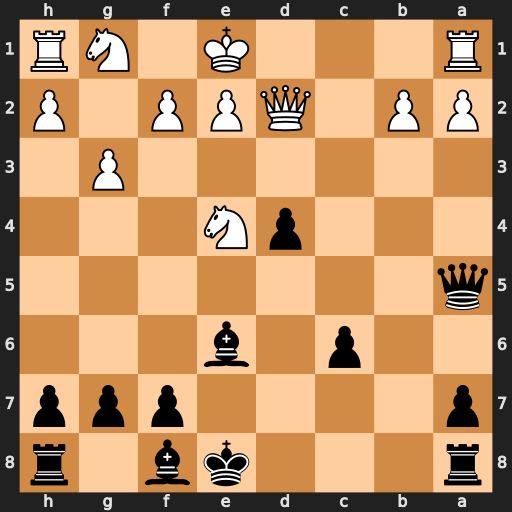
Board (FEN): r3kb1r/p4ppp/2p1b3/q7/3pN3/6P1/PP1QPP1P/R3K1NR
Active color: b
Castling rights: KQkq
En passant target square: -
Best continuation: Bb4